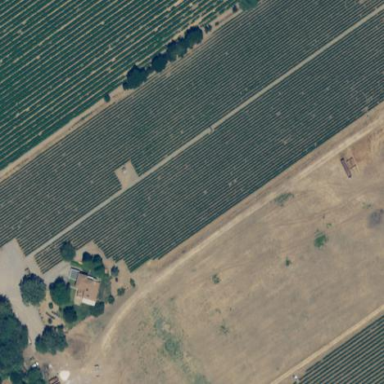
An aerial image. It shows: Vineyard growing wine grapes.